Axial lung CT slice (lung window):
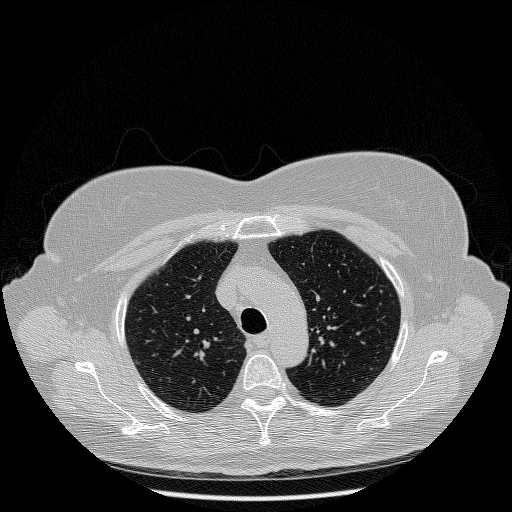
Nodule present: no